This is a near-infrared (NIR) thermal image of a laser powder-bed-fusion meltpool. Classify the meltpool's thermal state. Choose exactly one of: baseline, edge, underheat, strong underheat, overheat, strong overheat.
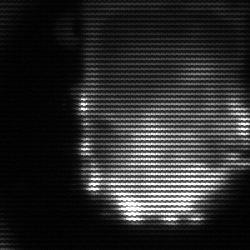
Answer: baseline